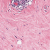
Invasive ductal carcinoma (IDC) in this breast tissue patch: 0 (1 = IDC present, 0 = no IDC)